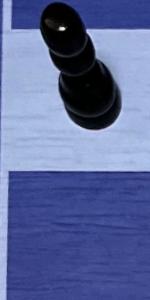
Label: Empty